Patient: sex F, age 31
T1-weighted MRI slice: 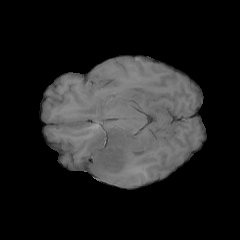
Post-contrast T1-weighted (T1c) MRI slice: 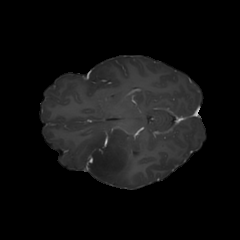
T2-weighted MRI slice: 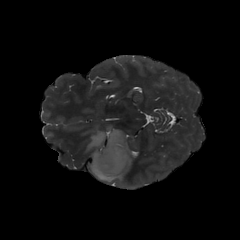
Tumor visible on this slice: yes
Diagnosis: Astrocytoma, IDH-mutant
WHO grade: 2